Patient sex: F
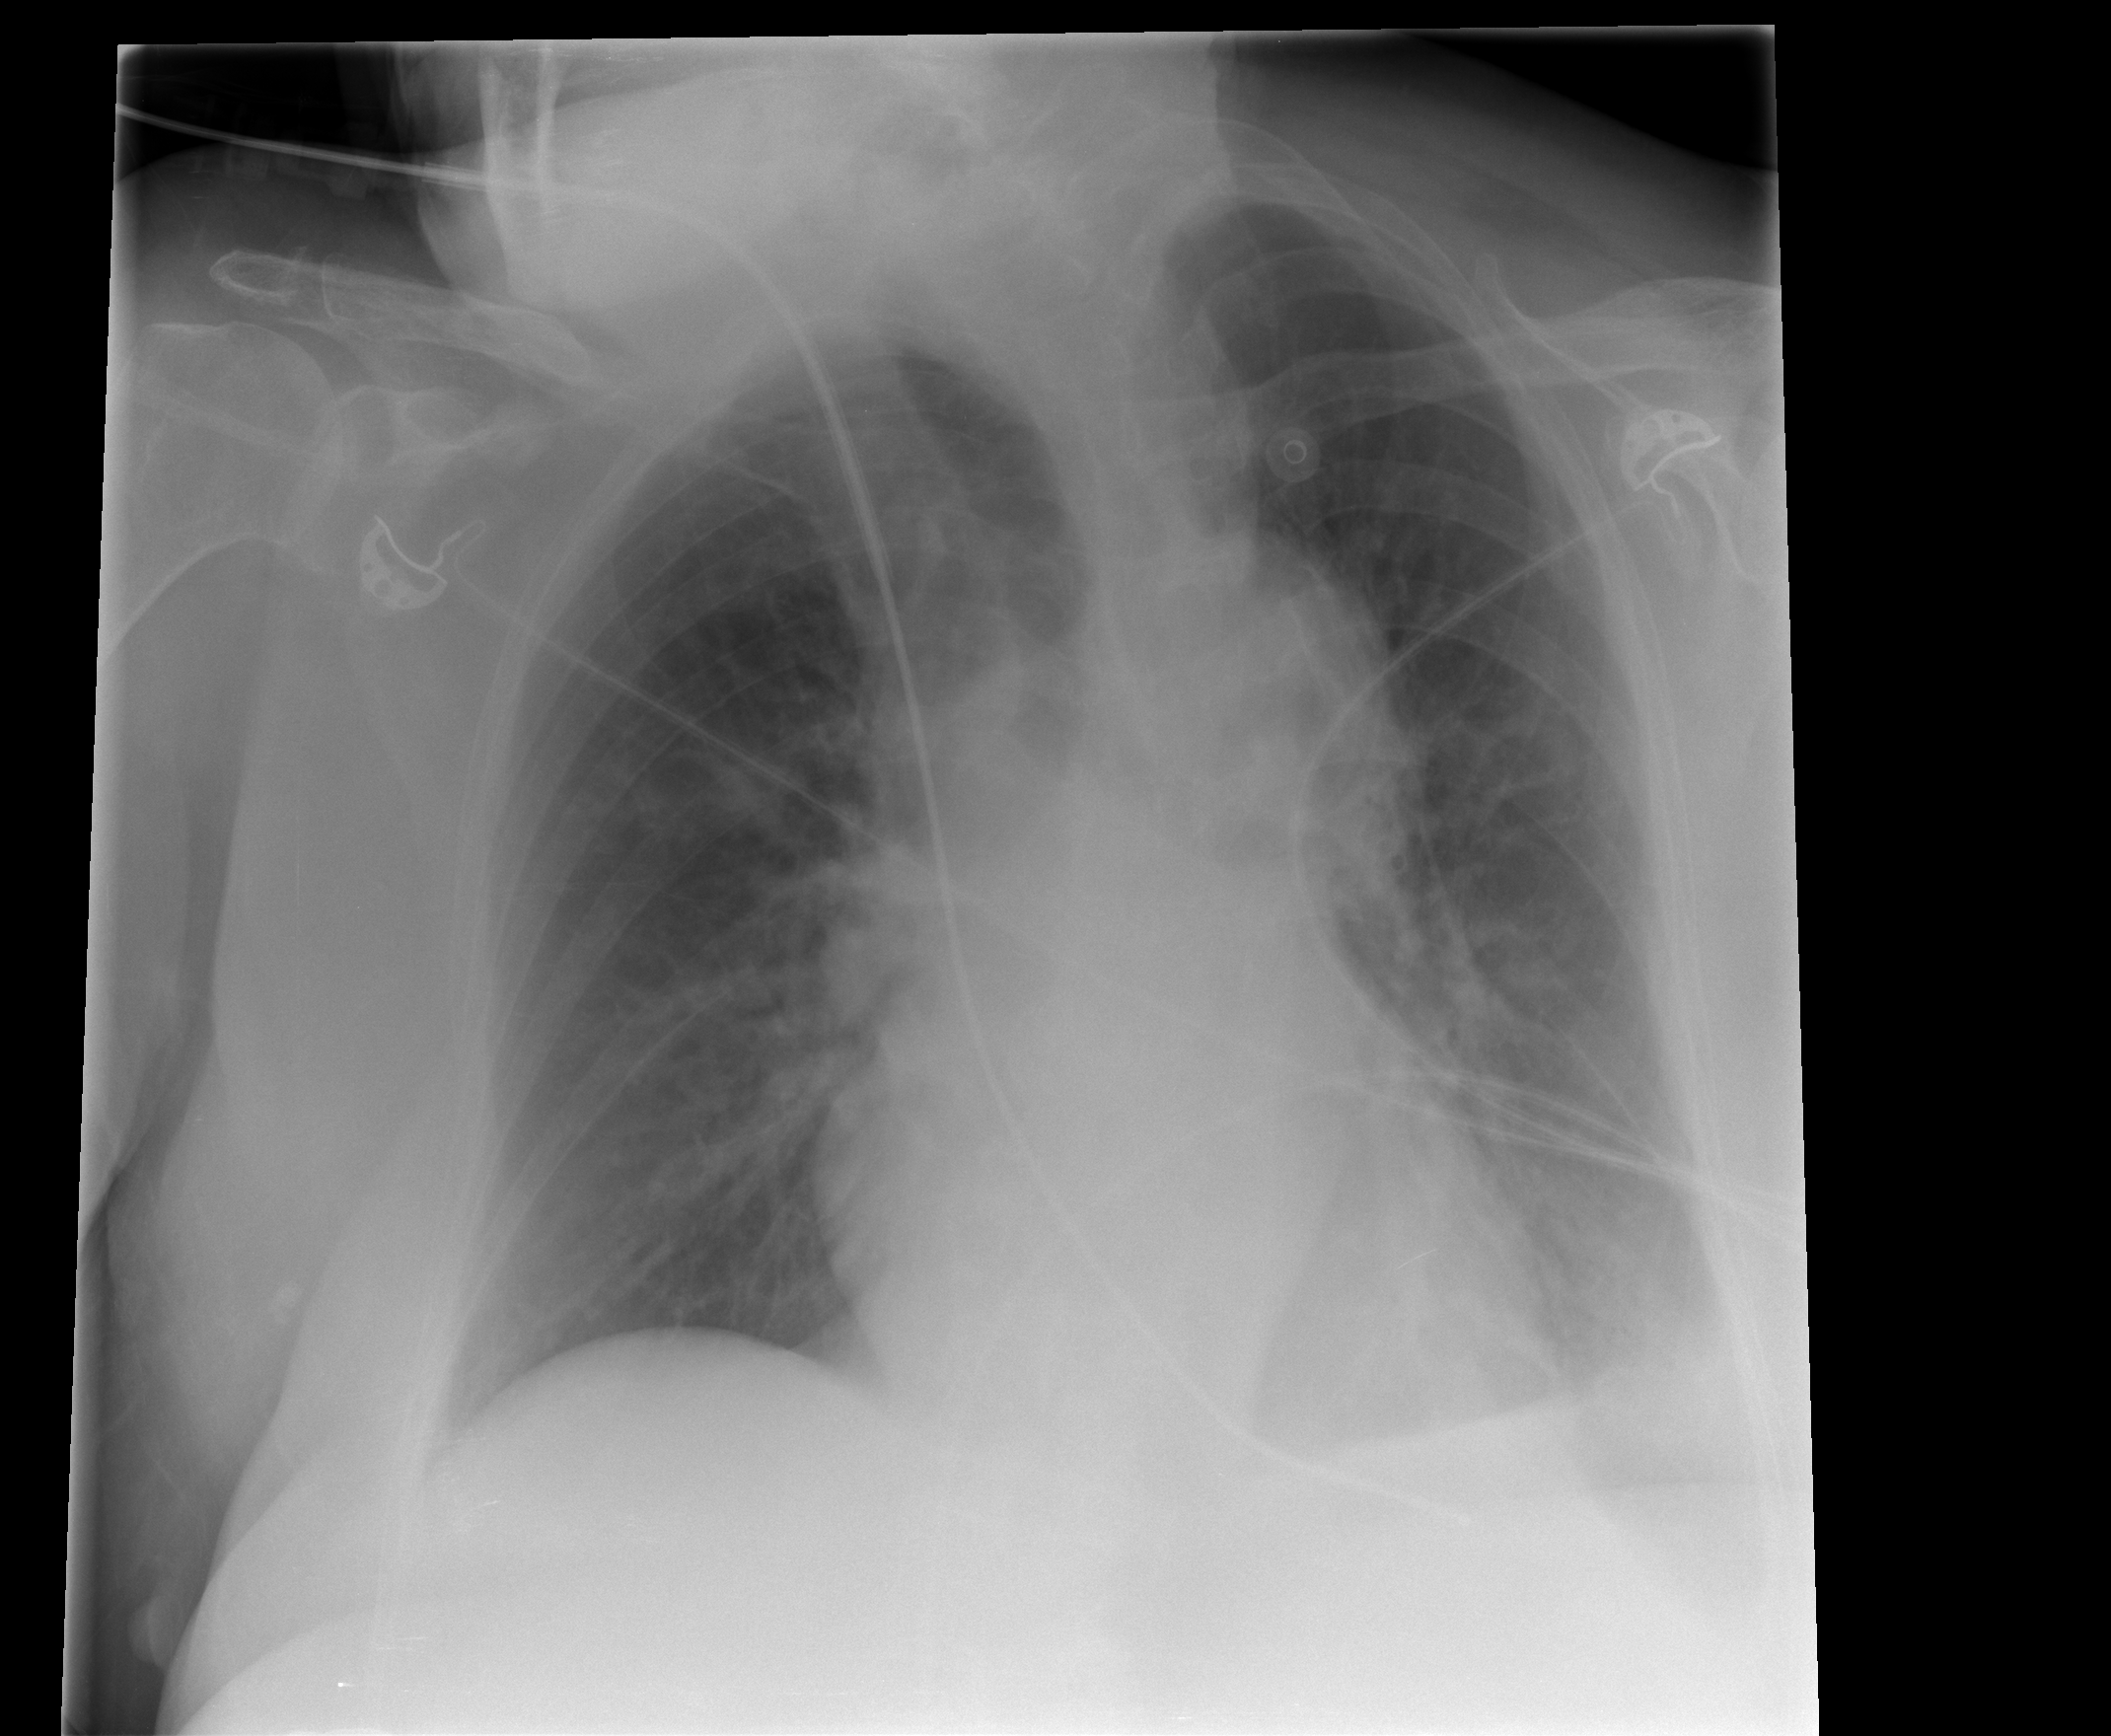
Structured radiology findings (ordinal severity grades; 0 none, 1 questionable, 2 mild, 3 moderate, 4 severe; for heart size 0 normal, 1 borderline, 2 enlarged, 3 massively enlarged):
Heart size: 0
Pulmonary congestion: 0
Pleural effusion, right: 1
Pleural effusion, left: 2
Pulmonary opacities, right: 1
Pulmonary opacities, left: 1
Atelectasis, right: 1
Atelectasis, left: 0